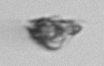
Label: detritus